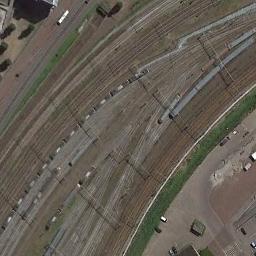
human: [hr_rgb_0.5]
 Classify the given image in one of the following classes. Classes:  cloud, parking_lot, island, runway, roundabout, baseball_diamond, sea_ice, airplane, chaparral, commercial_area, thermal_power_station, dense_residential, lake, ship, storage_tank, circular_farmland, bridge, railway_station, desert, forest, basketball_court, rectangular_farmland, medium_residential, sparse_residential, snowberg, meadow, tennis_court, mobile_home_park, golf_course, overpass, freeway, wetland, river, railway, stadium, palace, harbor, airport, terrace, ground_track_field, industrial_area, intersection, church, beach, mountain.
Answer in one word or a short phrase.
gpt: railway